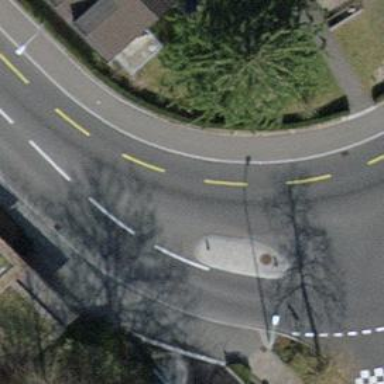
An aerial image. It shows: Secondary road with separate sidewalk.